Question: I'm trying to find the avg of orders in days of the week from csv file

'''
import pandas as pd
df = pd.read_excel("C:/Users/samer/Desktop/project/online_retail2.xlsx")
df['invoicedate']=pd.to_datetime(df['invoicedate'])
date = df["invoicedate"] = pd.to_datetime(df["invoicedate"]).dt.dayofweek
df["invoicedate"].mean()
'''
The answer I got was 3, but for how long the list is and i don't think this is the avg of days of the week, any help?
example of the answer <URL>
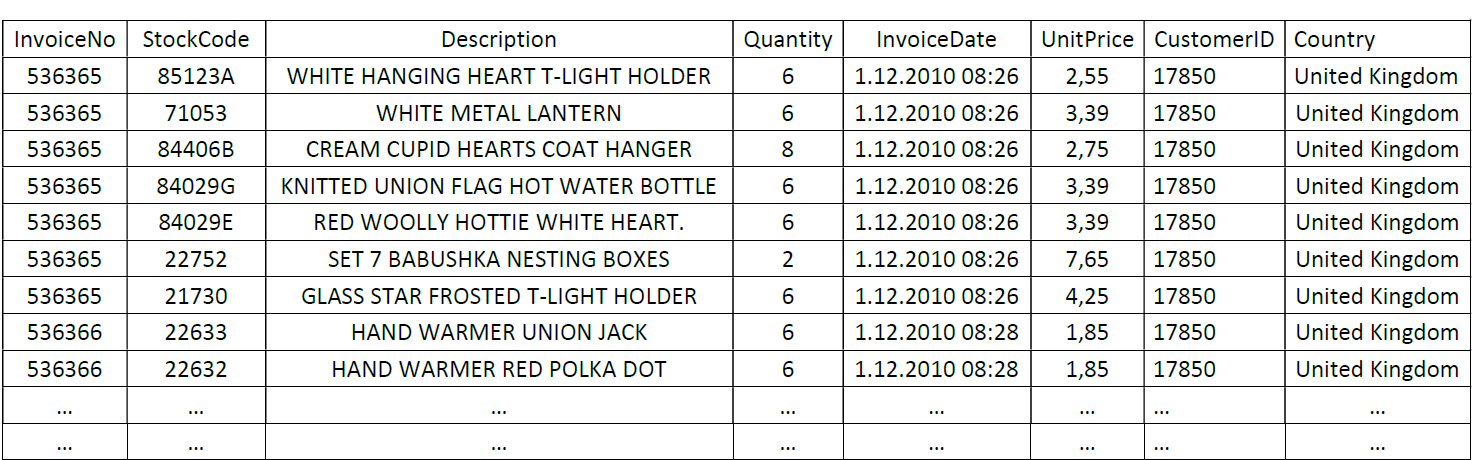
Answer: What you have calculated is that the average weekday of your invoices is "3", i.e. Thursday. That does sound reasonable.
If you want to calculate the average of a metric on all the weekdays separately (e.g. average invoice amount on Monday, Tuesday,...), you have to use groupby like <URL>, but I am not entirely sure that this is what you want, based on your description. Maybe you can clarify with an example of your desired output?
Edit:
If you want avg orders for weekdays try this:
'''
import pandas as pd
df = pd.read_excel('./groupby_example.xlsx')
df['date'] = pd.to_datetime(df['date'])
df['weekday'] = df['date'].dt.dayofweek
df.groupby('weekday').mean()
'''